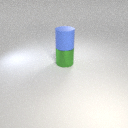
large green metal cylinder below large blue rubber cylinder